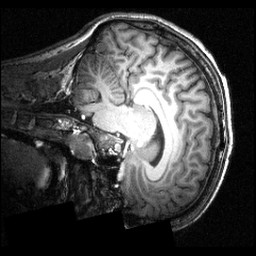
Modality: T1w
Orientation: sagittal
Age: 21
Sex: male
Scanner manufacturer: siemens
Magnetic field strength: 3.951 T
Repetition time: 1.5 s
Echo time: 0.00335 s